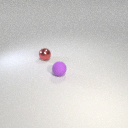
small purple rubber sphere to the right of small red metal sphere